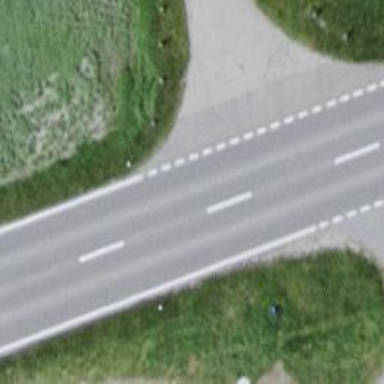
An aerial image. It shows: Primary road with asphalt surface.